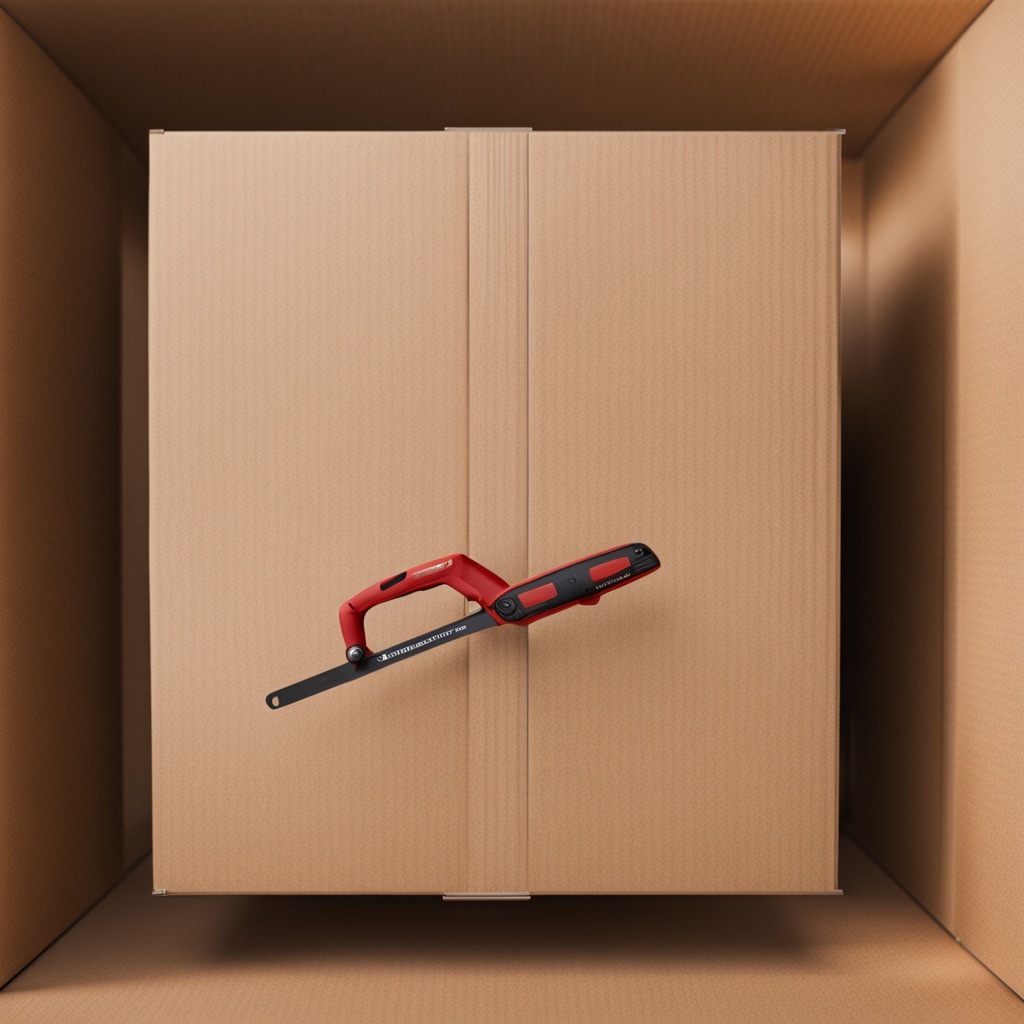
A metal saw is lying on a cardboard box surface in an outdoor workshop during daytime bright natural light soft shadows slightly creased but